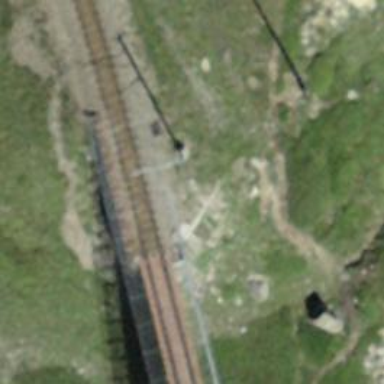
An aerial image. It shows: Narrow gauge railway bridge with electrified contact lines.